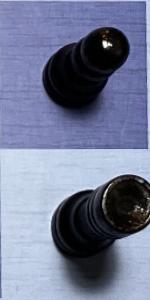
Label: Rook_Black